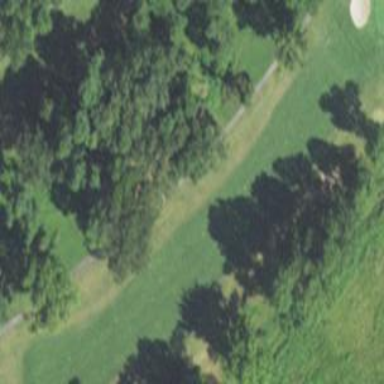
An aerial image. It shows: Golf fairway surrounded by grass.